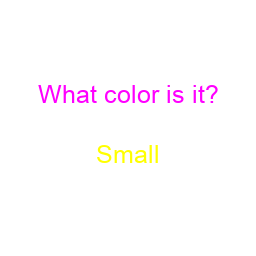
Color: yellow
Background color: white
Question text color: magenta